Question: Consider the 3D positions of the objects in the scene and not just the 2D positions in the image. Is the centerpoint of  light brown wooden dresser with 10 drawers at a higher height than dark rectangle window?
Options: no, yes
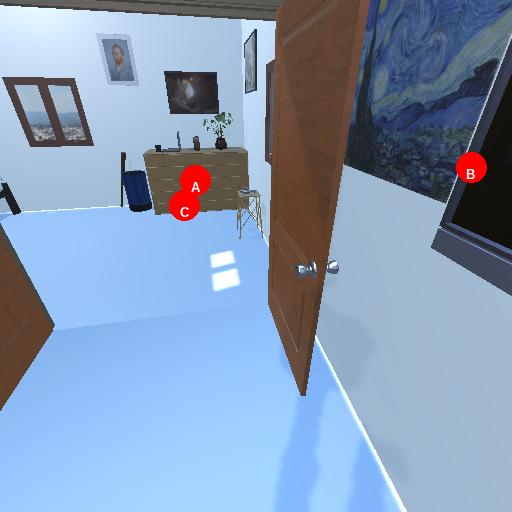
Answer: no